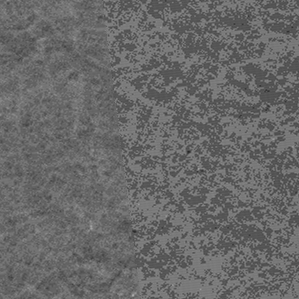
Label: frost